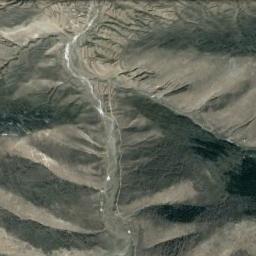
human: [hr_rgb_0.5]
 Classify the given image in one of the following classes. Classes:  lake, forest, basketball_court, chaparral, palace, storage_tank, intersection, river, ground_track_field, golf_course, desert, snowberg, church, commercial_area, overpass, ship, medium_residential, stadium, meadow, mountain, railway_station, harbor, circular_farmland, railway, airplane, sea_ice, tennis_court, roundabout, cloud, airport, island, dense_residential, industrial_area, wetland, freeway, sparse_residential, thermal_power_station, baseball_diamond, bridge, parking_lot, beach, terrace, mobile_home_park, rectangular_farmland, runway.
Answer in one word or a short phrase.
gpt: mountain